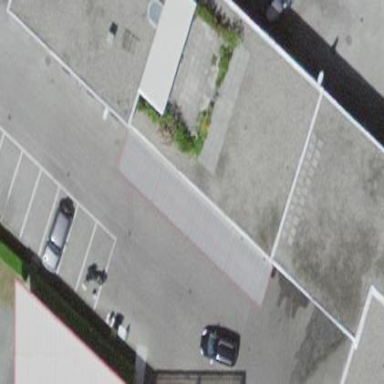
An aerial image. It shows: Car shop building.